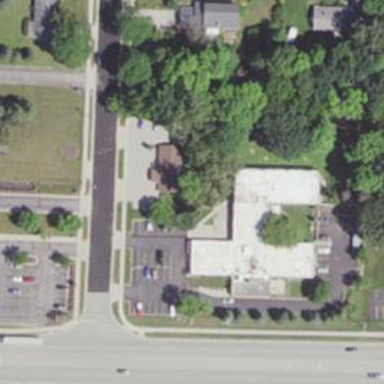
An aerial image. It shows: Residential building serving as nursing home.